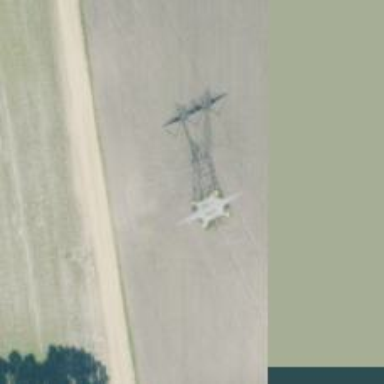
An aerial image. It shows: Lattice structure tower used for power transmission.